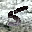
Label: 5